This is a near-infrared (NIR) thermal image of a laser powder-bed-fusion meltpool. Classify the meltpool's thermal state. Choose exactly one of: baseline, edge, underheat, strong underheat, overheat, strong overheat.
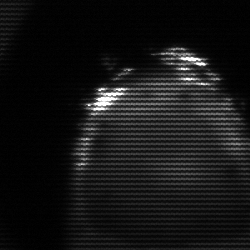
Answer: edge